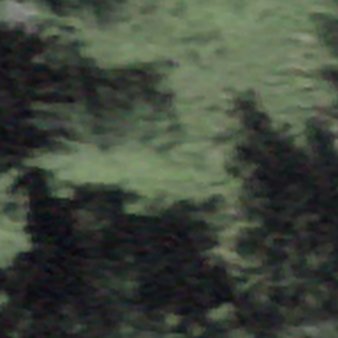
Label: other